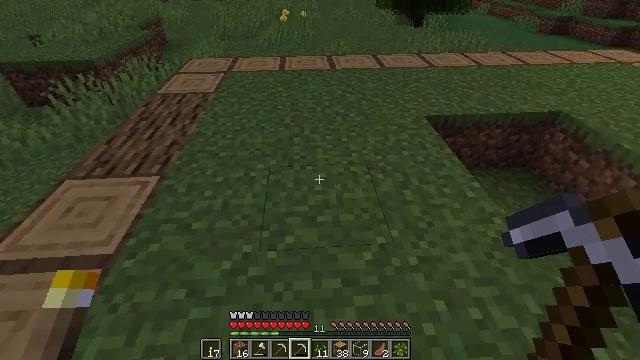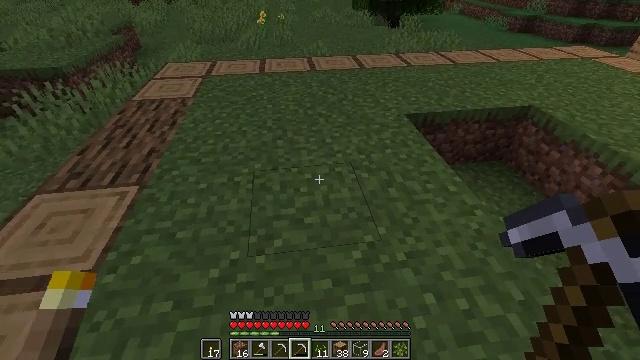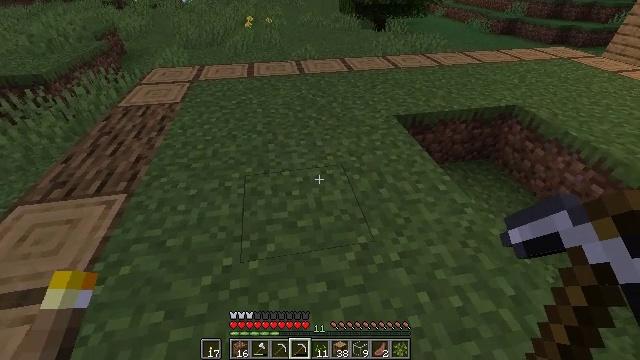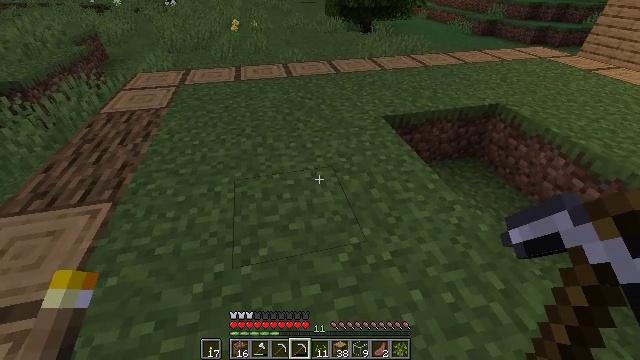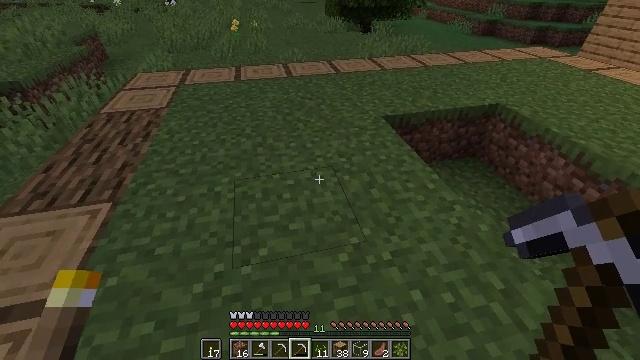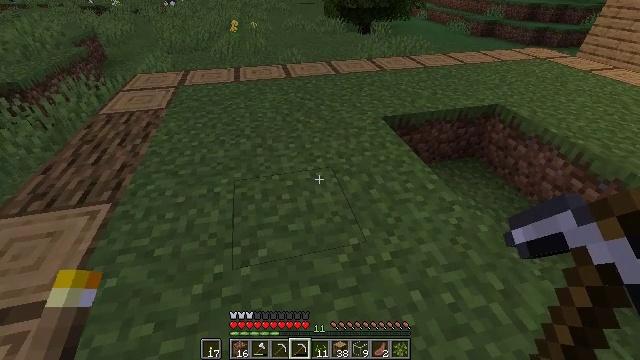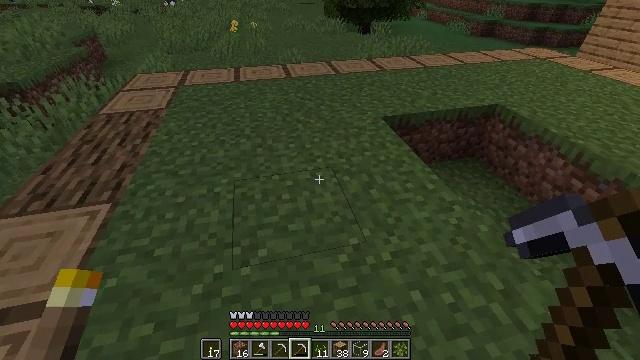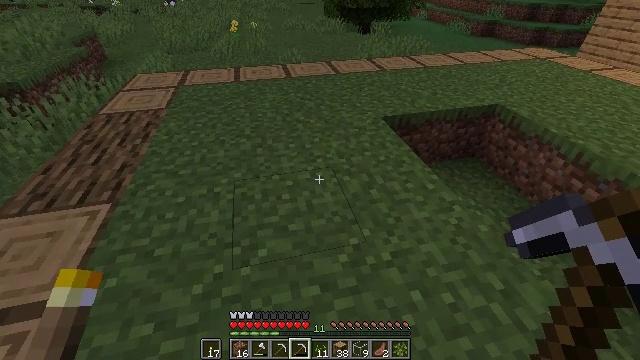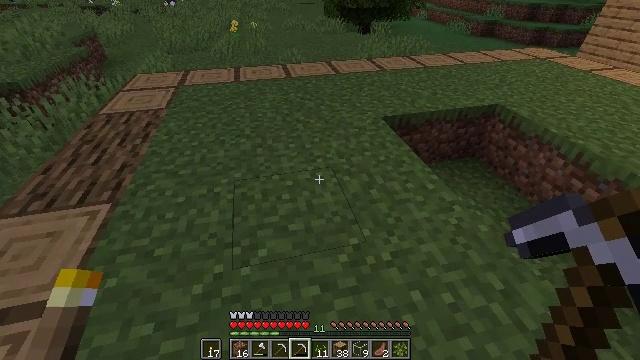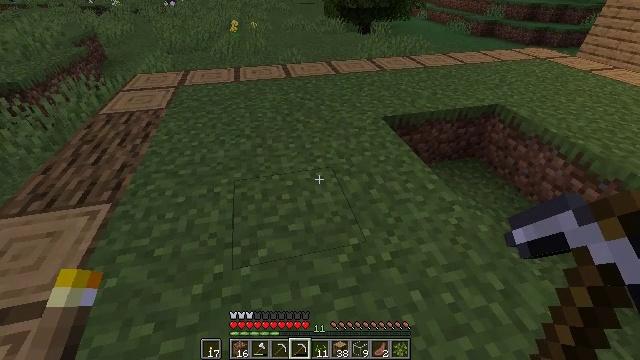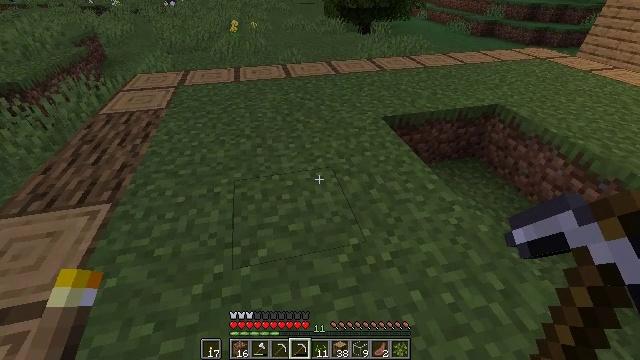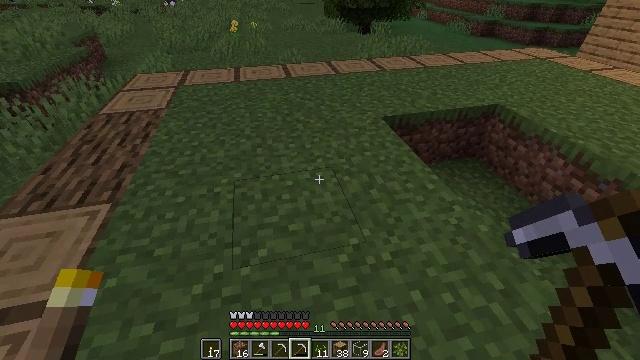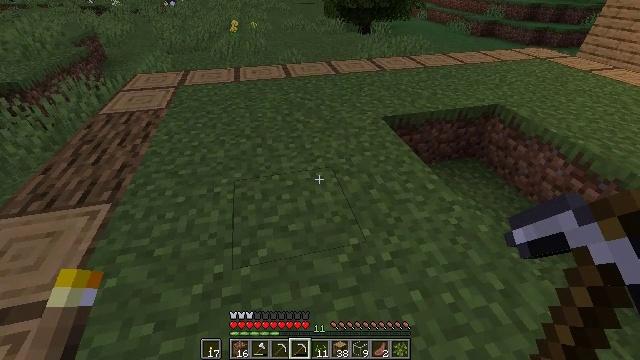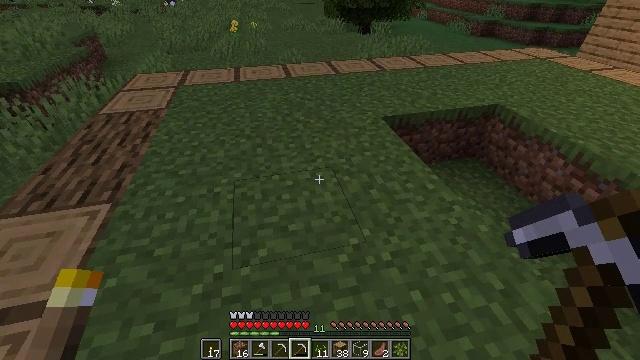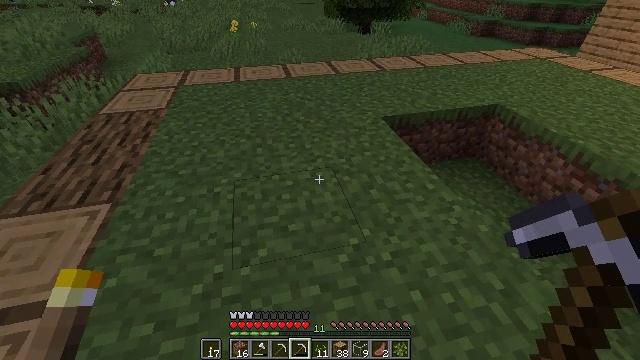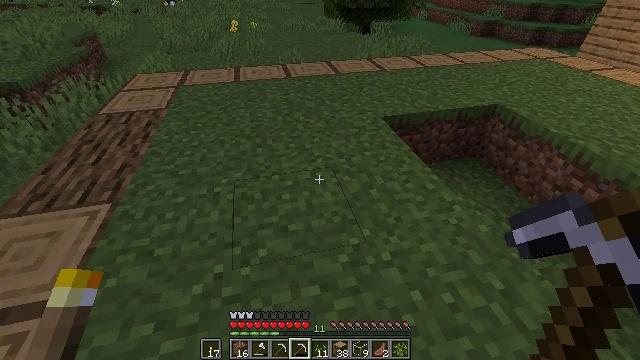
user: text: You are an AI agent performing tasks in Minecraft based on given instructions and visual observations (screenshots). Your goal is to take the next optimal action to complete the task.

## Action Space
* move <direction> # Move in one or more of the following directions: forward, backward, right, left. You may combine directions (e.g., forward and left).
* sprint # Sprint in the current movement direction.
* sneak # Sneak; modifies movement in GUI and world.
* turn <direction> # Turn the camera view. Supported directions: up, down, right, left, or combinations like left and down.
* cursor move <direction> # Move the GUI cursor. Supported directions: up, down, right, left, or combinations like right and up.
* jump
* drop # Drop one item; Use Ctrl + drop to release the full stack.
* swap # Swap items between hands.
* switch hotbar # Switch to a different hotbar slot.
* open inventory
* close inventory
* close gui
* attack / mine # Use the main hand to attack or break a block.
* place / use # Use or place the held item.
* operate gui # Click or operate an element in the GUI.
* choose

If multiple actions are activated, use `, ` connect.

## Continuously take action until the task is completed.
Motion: motion action
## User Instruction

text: Gather grass block for landscaping.
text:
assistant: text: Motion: turn right
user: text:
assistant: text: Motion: turn right
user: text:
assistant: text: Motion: turn right
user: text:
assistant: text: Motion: no_op
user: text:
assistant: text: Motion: no_op
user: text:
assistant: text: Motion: no_op
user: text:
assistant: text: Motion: no_op
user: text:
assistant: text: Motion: no_op
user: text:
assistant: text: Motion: no_op
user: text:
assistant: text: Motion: no_op
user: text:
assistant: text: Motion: no_op
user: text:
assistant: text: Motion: no_op
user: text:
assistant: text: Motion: no_op
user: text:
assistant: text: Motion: no_op
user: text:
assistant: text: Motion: no_op
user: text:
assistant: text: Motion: no_op
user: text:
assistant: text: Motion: no_op
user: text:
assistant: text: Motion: no_op
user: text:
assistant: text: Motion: no_op
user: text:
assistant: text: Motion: no_op
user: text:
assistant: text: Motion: no_op
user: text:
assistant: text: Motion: no_op
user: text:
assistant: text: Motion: no_op
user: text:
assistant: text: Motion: no_op
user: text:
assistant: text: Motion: no_op
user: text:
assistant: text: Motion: no_op
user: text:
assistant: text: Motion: no_op
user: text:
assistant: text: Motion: no_op
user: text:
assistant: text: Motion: no_op
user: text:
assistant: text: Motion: no_op